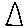
Label: triangle